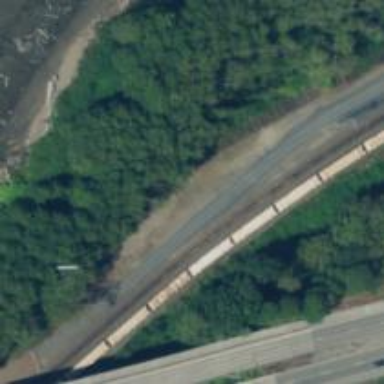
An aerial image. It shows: Abandoned railway.